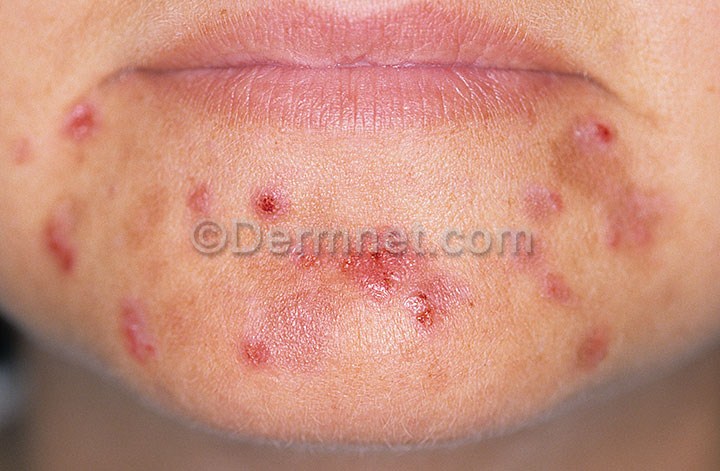
Disease: Acne and Rosacea Photos